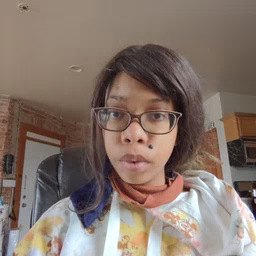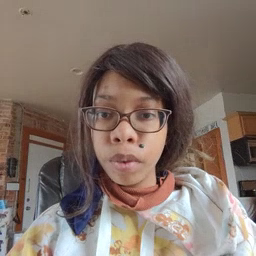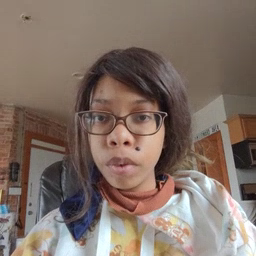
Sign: empty